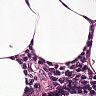
Metastatic tissue present: no